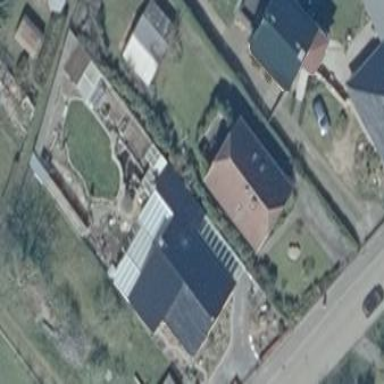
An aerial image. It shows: Building with gabled roof made of black roof tiles.